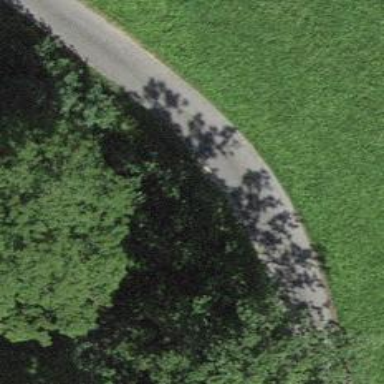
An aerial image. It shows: Unclassified road with paved surface.